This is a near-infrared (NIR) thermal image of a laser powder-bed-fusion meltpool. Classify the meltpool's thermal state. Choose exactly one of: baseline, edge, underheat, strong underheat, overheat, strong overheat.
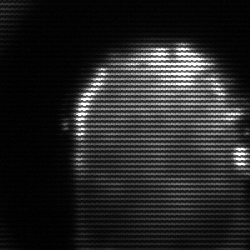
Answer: baseline